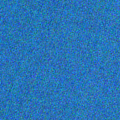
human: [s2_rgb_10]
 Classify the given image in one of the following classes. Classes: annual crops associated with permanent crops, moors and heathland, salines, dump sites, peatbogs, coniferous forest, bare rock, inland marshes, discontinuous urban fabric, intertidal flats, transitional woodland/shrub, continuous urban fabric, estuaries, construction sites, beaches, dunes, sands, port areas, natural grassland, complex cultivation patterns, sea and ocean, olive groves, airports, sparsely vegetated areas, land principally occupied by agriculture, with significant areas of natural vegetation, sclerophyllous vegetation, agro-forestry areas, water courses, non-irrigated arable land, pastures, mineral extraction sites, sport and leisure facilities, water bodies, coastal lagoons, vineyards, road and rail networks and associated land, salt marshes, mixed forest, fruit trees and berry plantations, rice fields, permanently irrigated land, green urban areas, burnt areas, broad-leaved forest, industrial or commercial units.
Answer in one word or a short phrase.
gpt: sea and ocean